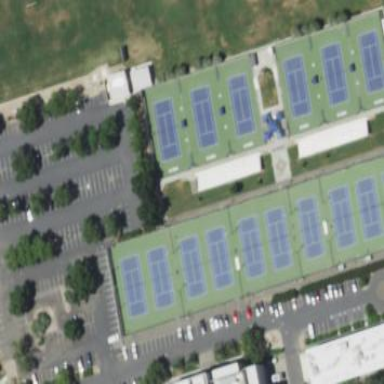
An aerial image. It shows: Tennis court on pitch.